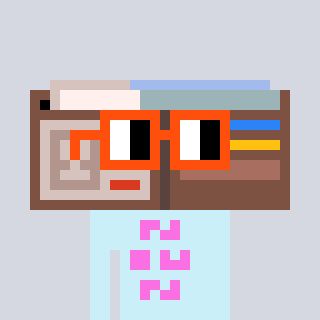
a pixel art character with square orange glasses, a wallet-shaped head and a cold-colored body on a cool background